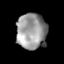
Tissue: prostate
Cell type: T cells
Senescence score: 0.3562
Nuclear area (px): 1056
Mean DAPI intensity: 151.445